Question: I am trying to save a one-to-many relation in core data. There is a user decision involved to determine whether the new child list object needs to be attached to a new parent object. In the other case an existing database entry is used as a parent object. Under certain circumstances after saving, the app crashes.
Sorry if you mind me keeping all of the edits, I still will. The process of enlightenment was quite convoluted. After all I started out thinking it was a data conflict... Thanks again to <URL>, who helped point me in the right direction: I am still using a relation for sorting and grouping core data entities with an 'NSFetchedResultsController'. I have written a valid 'compare:' method for my entity class now and so far from what I can see it is working. I am about to write an answer for my question. I will still be very grateful for any or from you concerning this!
The save procedure and the user alert seem to be incidental to the problem. I have zoomed in on the NSFetchedResultsController now and on the fact that I am using a relation ('examination') as 'sectionNameKeyPath'. I will now try to write a 'compare:' method in a category to my 'Examination' entity class. If that does not work either, I will have to write a comparable value into my 'Image' entity class in addition to the relation and use that for sections.
The crash only occurs after the user has been asked whether she wants a new examination and has answered YES. The same method is also entered when there was no user prompt (when the creation of a new examination has been decided by facts (no examination existing = YES, existing examination not timed-out = NO). In these cases the error does NOT occur. It must be that the view finishes loading while the alert view is open and then the collection view and its NSFetchedResultsController join the fun.
Thanks to <URL>.

---
The code for the NSFetchedResultsController:
'''
#pragma mark - NSFetchedResultsController
- (NSFetchedResultsController *)fetchedResultsController
{
if (m_fetchedResultsController != nil) {
return m_fetchedResultsController;
}
NSFetchRequest *fetchRequest = [[NSFetchRequest alloc] init];
// Edit the entity name as appropriate.
NSEntityDescription *entity = [NSEntityDescription entityForName:NSStringFromClass([Image class]) inManagedObjectContext:[[HLSModelManager currentModelManager] managedObjectContext]];
[fetchRequest setEntity:entity];
// Set the batch size to a suitable number.
[fetchRequest setFetchBatchSize:20];
// Edit the sort key, identical sort to section key path must be first criterion
NSSortDescriptor *examinationSortDescriptor = [[NSSortDescriptor alloc] initWithKey:kexaminationSortDescriptor ascending:NO];
NSSortDescriptor *editDateSortDescriptor = [[NSSortDescriptor alloc] initWithKey:keditDateSortDescriptor ascending:NO];
NSArray *sortDescriptors =[[NSArray alloc] initWithObjects:examinationSortDescriptor, editDateSortDescriptor, nil];
[fetchRequest setSortDescriptors:sortDescriptors];
// Edit the section name key path and cache name if appropriate.
// nil for section name key path means "no sections".
NSFetchedResultsController *aFetchedResultsController = [[NSFetchedResultsController alloc] initWithFetchRequest:fetchRequest managedObjectContext:[[HLSModelManager currentModelManager] managedObjectContext] sectionNameKeyPath:kSectionNameKeyPath cacheName:NSStringFromClass([Image class])];
aFetchedResultsController.delegate = self;
m_fetchedResultsController = aFetchedResultsController;
NSError *error = nil;
if (![self.fetchedResultsController performFetch:&error]) {
// Replace this implementation with code to handle the error appropriately.
// abort() causes the application to generate a crash log and terminate. You should not use this function in a shipping application, although it may be useful during development.
HLSLoggerFatal(@"Unresolved error %@, %@", error, [error userInfo]);
abort();
}
return m_fetchedResultsController;
}
#pragma mark - NSFetchedResultsControllerDelegate - optional
/* Asks the delegate to return the corresponding section index entry for a given section name. Does not enable NSFetchedResultsController change tracking.
If this method isn't implemented by the delegate, the default implementation returns the capitalized first letter of the section name (seee NSFetchedResultsController sectionIndexTitleForSectionName:)
Only needed if a section index is used.
*/
- (NSString *)controller:(NSFetchedResultsController *)controller sectionIndexTitleForSectionName:(NSString *)sectionName
{
return sectionName;
}
- (void)controllerDidChangeContent:(NSFetchedResultsController *)controller
{
// In the simplest, most efficient, case, reload the table view.
[[self collectionView] reloadData];
}
/* THE OTHER DELEGATE METHODS ARE ONLY FOR UITableView! */
'''
---
The code for saving examination (existing or new) and the new image:
'''
-(BOOL)saveNewImage
{
BOOL done = NO;
// remove observer for notification after alert
[[NSNotificationCenter defaultCenter] removeObserver:self name:kExaminationTimedoutAlertDone object:nil];
Examination * currentExamination = [self getCurrentExamination];
if ([self userWantsNewExamination] == YES)
{ // if an examination was found
if (currentExamination != nil)
{ // if the found examination is not closed yet
if ([currentExamination endDate] == nil)
{ // close examination & save!
[currentExamination closeExamination];
NSError *savingError = nil;
[HLSModelManager saveCurrentModelContext:(&savingError)];
if (savingError != nil)
{
HLSLoggerFatal(@"Failed to save old, closed examination: %@, %@", savingError, [savingError userInfo]);
return NO;
}
}
}
currentExamination = nil;
}
// the examination to be saved, either new or old
Examination * theExamination = nil;
// now, whether user wants new examination or no current examination was found - new examination will be created
if (currentExamination == nil)
{
// create new examination
theExamination = [Examination insert];
if (theExamination == nil)
{
HLSLoggerFatal(@"Failed to create new examination object.");
currentExamination = nil;
return NO;
}
// set new examinations data
[theExamination setStartDate: [NSDate date]];
}
else
{
theExamination = currentExamination;
}
if (theExamination == nil)
{ // no image without examination!
HLSLoggerFatal(@"No valid examination object.");
return NO;
}
Image *newImage = [Image insert];
if (newImage != nil)
{
// get users last name from app delegate
AppDelegate * myAppDelegate = (AppDelegate *) [[UIApplication sharedApplication] delegate];
// set image data
[newImage setEditUser: [[myAppDelegate user] lastName]];
[newImage setEditDate: [NSDate date]];
[newImage setExamination: theExamination];
[newImage setImage: [self stillImage]];
[newImage createImageThumbnail];
// update edit data
[theExamination setEditUser: [[myAppDelegate user] lastName]];
[theExamination setEditDate: [NSDate date]];
// unnecessary! CoreData does it automatically! [theExamination addImagesObject:newImage];
//! Important: save all changes in one go!
NSError *savingError = nil;
[HLSModelManager saveCurrentModelContext:(&savingError)];
if (savingError != nil)
{
HLSLoggerFatal(@"Failed to save new image + the examination: %@, %@", savingError, [savingError userInfo]);
}
else
{
// reload data into table view
[[self collectionView] reloadData];
return YES;
}
}
else
{
HLSLoggerFatal(@"Failed to create new image object.");
return NO;
}
return done;
}
'''
---
The error:
'''
2013-05-22 17:03:48.803 MyApp[11410:907] -[Examination compare:]: unrecognized selector sent to instance 0x1e5e73b0
2013-05-22 17:03:48.809 MyApp[11410:907] CoreData: error: Serious application error. Exception was caught during Core Data change processing. This is usually a bug within an observer of NSManagedObjectContextObjectsDidChangeNotification. -[Examination compare:]: unrecognized selector sent to instance 0x1e5e73b0 with userInfo (null)
2013-05-22 17:03:48.828 MyApp[11410:907] *** Terminating app due to uncaught exception 'NSInvalidArgumentException', reason: '-[Examination compare:]: unrecognized selector sent to instance 0x1e5e73b0'
'''
---
And here are the entity class files, too:
'''
//
// Examination.h
// MyApp
//
#import <Foundation/Foundation.h>
#import <CoreData/CoreData.h>
@class Image;
@interface Examination : NSManagedObject
@property (nonatomic, retain) NSDate * editDate;
@property (nonatomic, retain) NSString * editUser;
@property (nonatomic, retain) NSDate * endDate;
@property (nonatomic, retain) NSDate * startDate;
@property (nonatomic, retain) NSSet *images;
@end
@interface Examination (CoreDataGeneratedAccessors)
- (void)addImagesObject:(Image *)value;
- (void)removeImagesObject:(Image *)value;
- (void)addImages:(NSSet *)values;
- (void)removeImages:(NSSet *)values;
@end
'''
---
'''
//
// Examination.m
// MyApp
//
#import "Examination.h"
#import "Image.h"
@implementation Examination
@dynamic editDate;
@dynamic editUser;
@dynamic endDate;
@dynamic startDate;
@dynamic images;
@end
'''
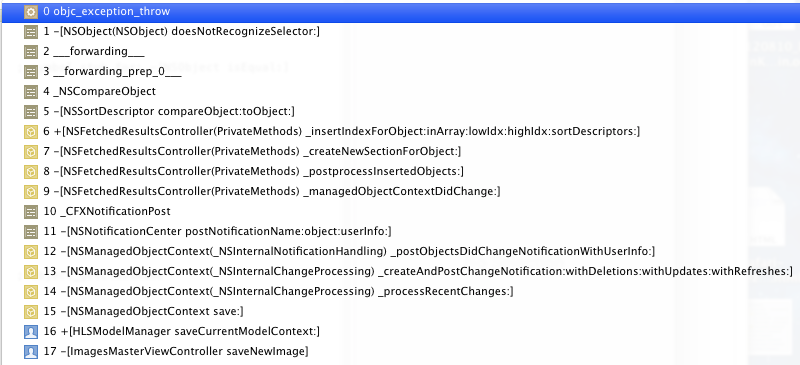
Answer: This error had nothing to do with the saving of data to the MOC.
Because the saving of the new image data is triggered in the prepareForSegue of the previous view controller and the user alert gives the next view controller the time to finish loading, also creating the NSFetchedResultsController and its connection to its delegate, the exception was raised in the temporary context of the save to the MOC and only after the user alert.
The NSFetchedResultsController had started listening for changes of the MOC only in this case. It seems that if it gets alerted to an MOC change it will fetch and only then it needs to compare the new data with the existing data.
Then, because I had set a sort descriptor (and also the 'sectionNameKeyPath') to a relation and not provided the means to sort the entity objects in my core data entity class, the NSFetchedResultsController could not continue. Looking back it seems all so easy and natural, I really become suspicious of the simplicity of my solution...
I find it interesting that it could fetch the initial data in one go, when no change interfered. After all it was using the same NSSortDescriptor.
This is my solution:
'''
//
// MyCategoryExamination.m
// MyApp
//
#import "MyCategoryExamination.h"
@implementation Examination (MyCategoryExamination)
- (NSComparisonResult)compare:(Examination *)anotherExamination;
{
return [[self startDate] compare:[anotherExamination startDate]];
}
@end
'''
Please tell me if there is something wrong with this.